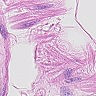
Metastatic tissue present: no